Interaction volume radius: 10 \u00c5
Interaction volume height: 35 \u00c5
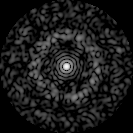
Disorder parameter: 0.8391